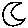
Label: moon